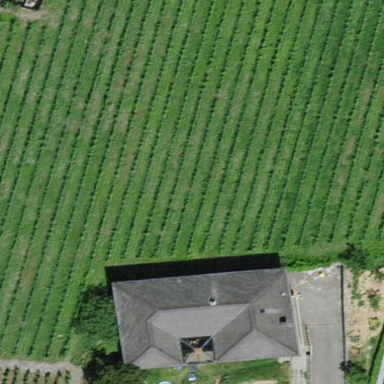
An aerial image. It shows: Vineyard growing grapes.